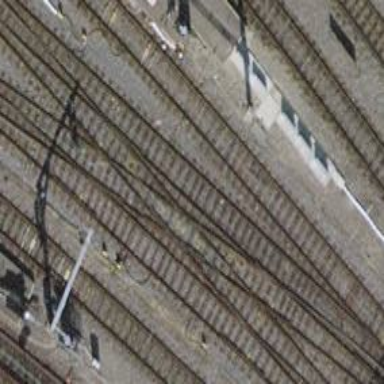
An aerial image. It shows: Single-track electrified railway siding with contact line for service.